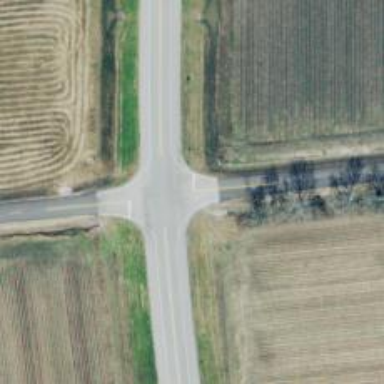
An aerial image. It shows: Road with stop sign.